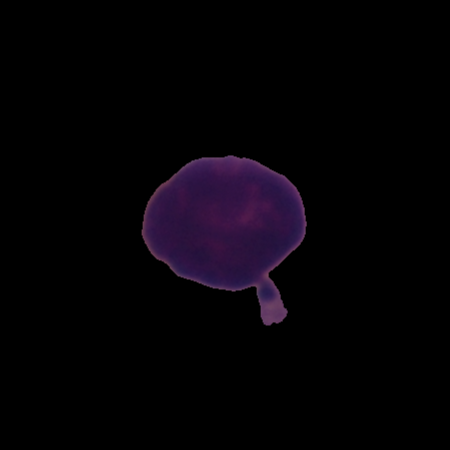
Label: healthy